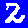
Digit: 2